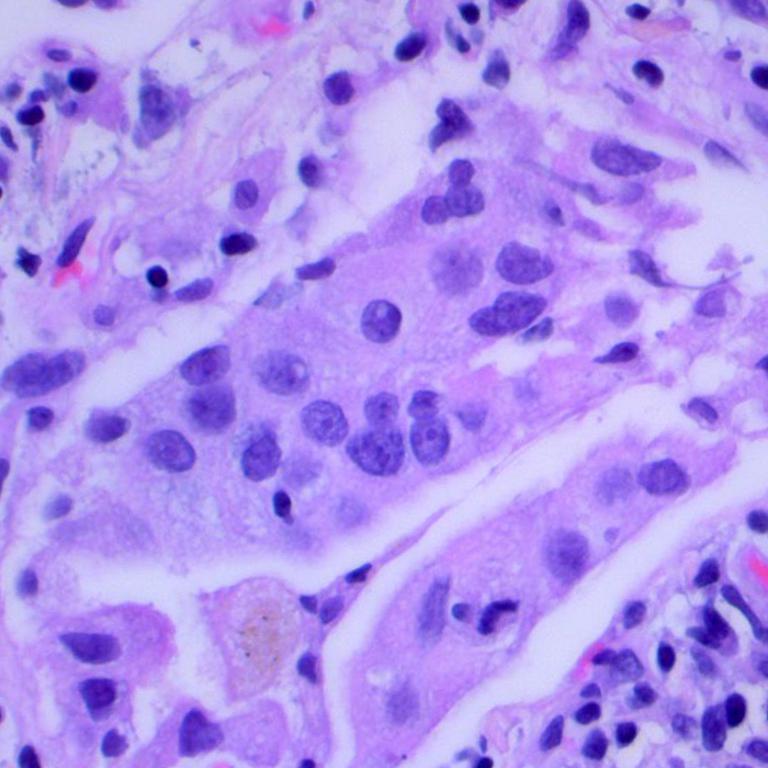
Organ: lung
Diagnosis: adenocarcinomas